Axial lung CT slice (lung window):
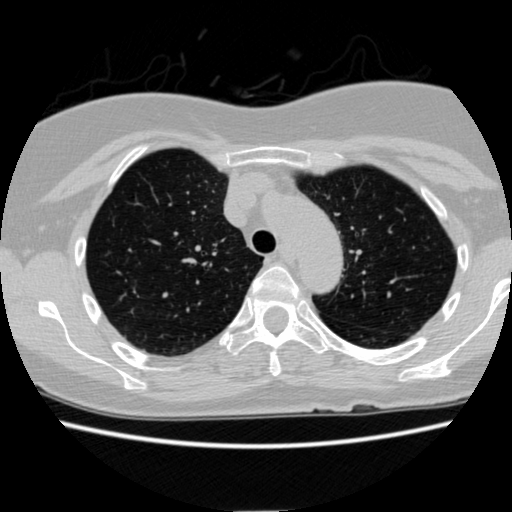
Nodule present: no